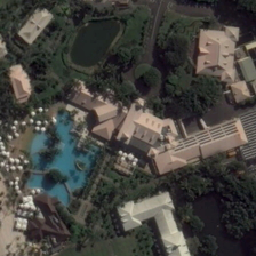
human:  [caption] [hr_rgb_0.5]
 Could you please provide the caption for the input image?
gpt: blu e pool dark green pond and green trees.

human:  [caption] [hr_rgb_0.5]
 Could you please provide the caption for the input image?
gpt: Blue swimming pool, dark green pond and green trees.

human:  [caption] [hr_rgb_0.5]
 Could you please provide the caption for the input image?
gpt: a villa with swimming pools and ponds .

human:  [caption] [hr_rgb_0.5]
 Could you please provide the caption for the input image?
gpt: Blue swimming pool with dark green pond and green tree.

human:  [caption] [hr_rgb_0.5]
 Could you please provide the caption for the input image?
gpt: Blue swimming pool with dark green pond and green tree.